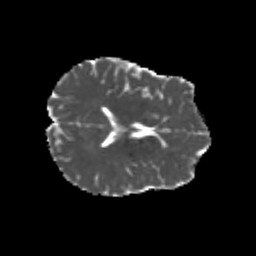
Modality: MD
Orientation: axial
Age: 20
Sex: female
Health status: healthy
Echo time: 0.074 s